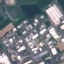
Label: Industrial